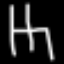
Label: chair